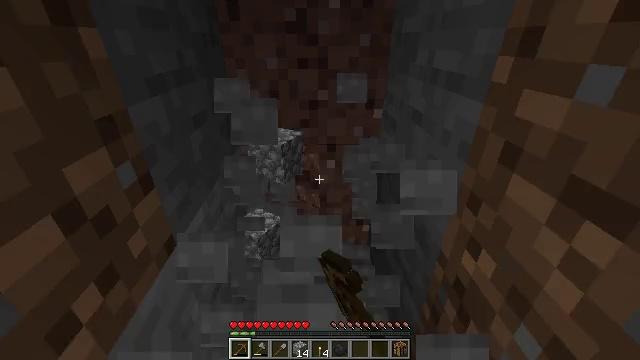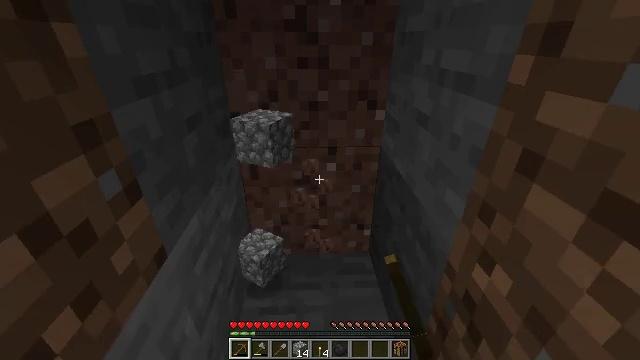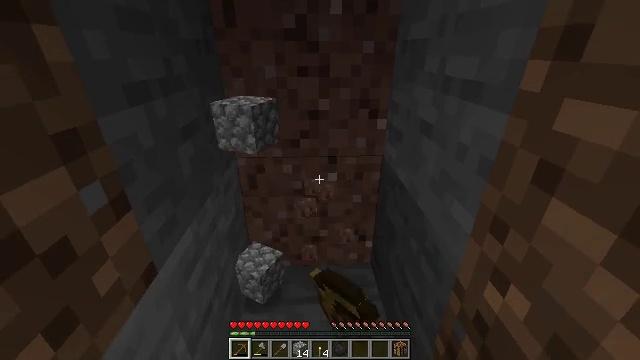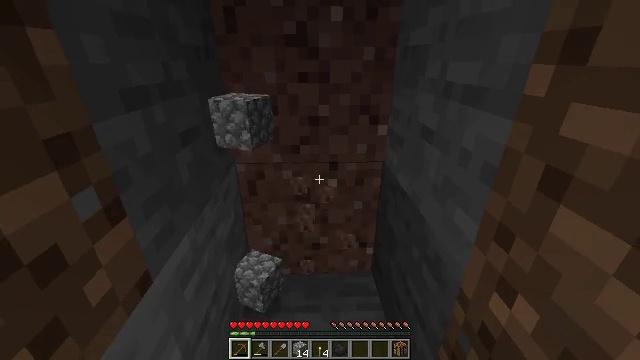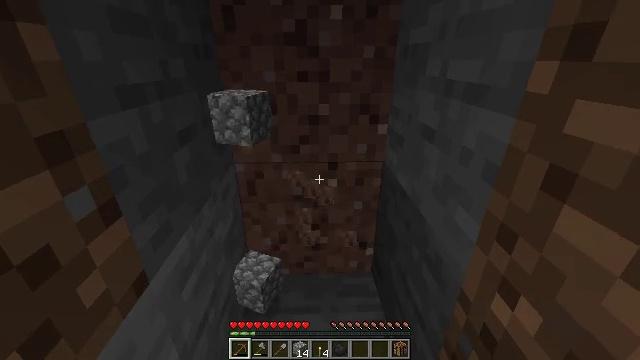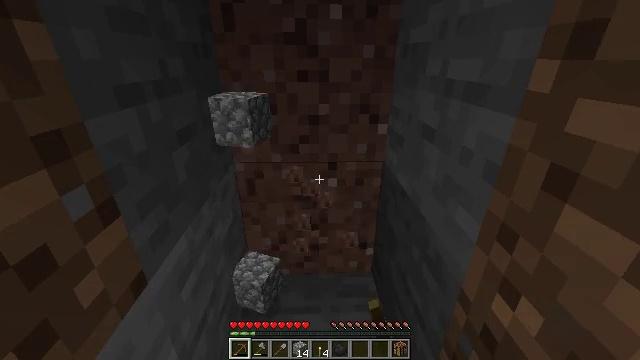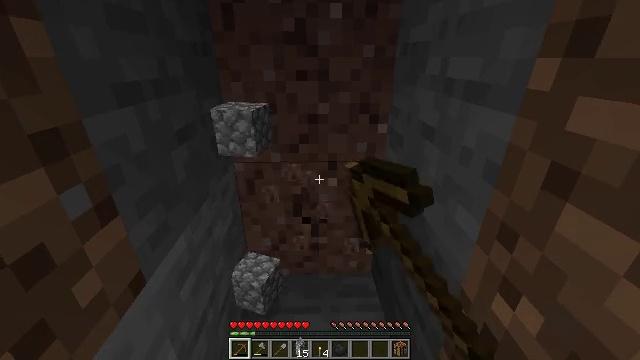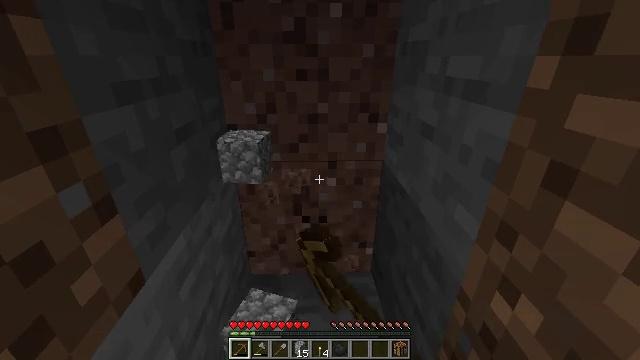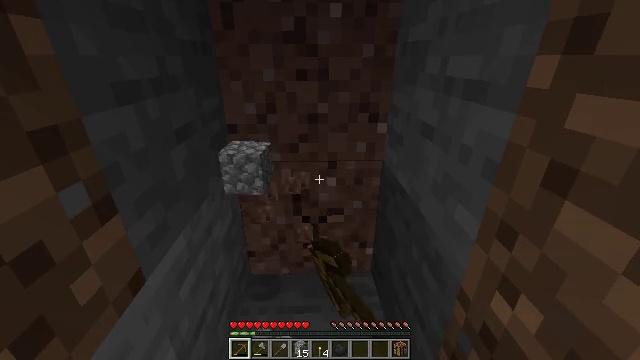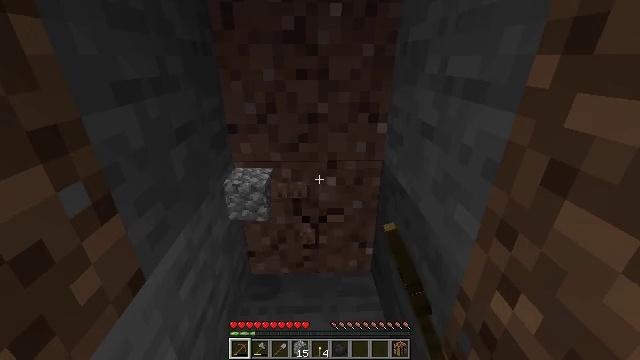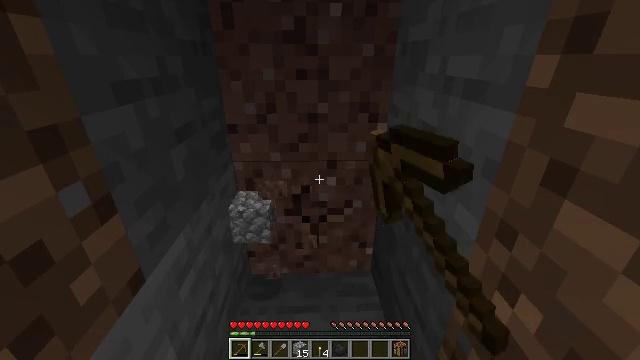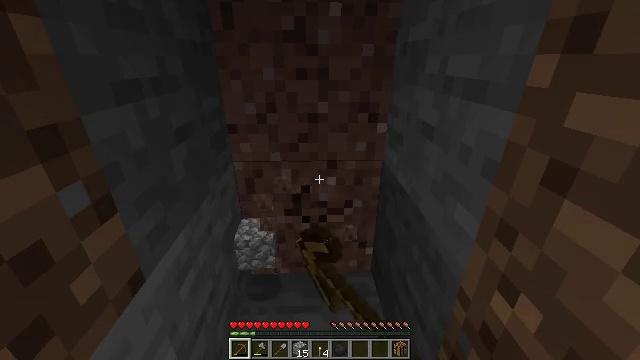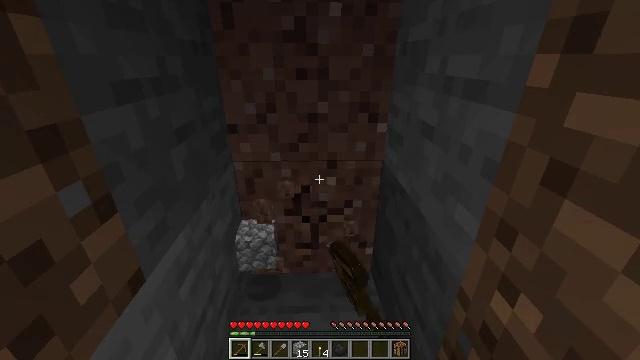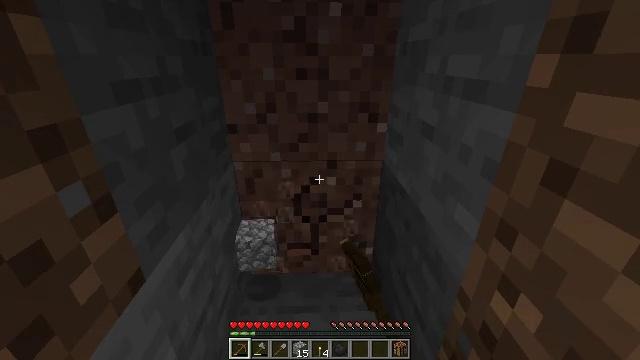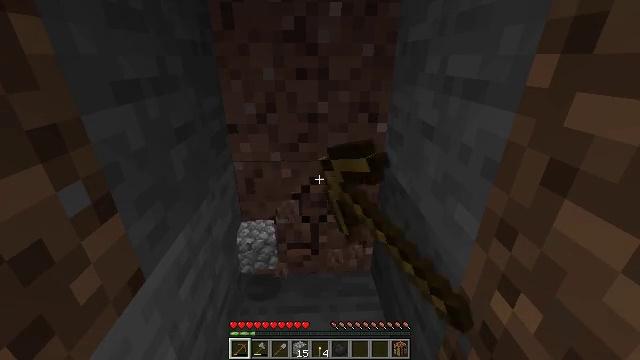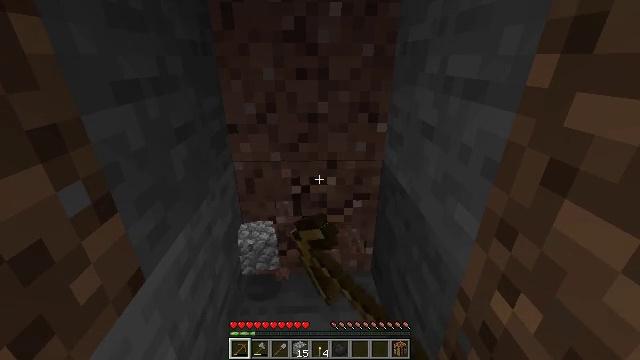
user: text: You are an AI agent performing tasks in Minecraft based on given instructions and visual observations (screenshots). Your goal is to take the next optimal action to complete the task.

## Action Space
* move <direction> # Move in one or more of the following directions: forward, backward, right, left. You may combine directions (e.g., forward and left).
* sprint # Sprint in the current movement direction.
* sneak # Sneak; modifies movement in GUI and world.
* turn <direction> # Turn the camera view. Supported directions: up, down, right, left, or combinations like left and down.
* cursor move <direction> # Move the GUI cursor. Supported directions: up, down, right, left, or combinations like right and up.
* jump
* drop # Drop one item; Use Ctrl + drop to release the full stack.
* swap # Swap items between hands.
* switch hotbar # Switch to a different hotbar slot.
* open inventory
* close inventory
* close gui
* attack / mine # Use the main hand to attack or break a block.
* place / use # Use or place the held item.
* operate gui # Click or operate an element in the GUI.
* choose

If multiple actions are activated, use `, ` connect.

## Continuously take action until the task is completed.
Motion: motion action
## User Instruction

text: Get granite from underground.
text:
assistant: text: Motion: attack / mine
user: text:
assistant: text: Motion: turn up, attack / mine
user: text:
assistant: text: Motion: turn up, attack / mine
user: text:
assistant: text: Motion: attack / mine
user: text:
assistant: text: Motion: attack / mine
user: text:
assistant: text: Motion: attack / mine
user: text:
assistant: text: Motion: attack / mine
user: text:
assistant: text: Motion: attack / mine
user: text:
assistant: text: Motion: attack / mine
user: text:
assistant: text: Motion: attack / mine
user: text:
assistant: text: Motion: attack / mine
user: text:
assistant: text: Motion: attack / mine
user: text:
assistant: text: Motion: attack / mine
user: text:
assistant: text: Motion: attack / mine
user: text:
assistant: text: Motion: attack / mine
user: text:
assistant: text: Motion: attack / mine
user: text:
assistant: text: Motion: attack / mine
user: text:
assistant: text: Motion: attack / mine
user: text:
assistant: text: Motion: attack / mine
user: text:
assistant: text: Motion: attack / mine
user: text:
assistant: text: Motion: attack / mine
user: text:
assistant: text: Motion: attack / mine
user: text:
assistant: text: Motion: attack / mine
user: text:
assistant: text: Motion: attack / mine
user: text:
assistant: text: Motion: attack / mine
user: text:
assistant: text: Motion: attack / mine
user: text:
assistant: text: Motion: attack / mine
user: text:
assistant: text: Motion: attack / mine
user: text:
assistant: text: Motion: attack / mine
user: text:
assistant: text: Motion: attack / mine